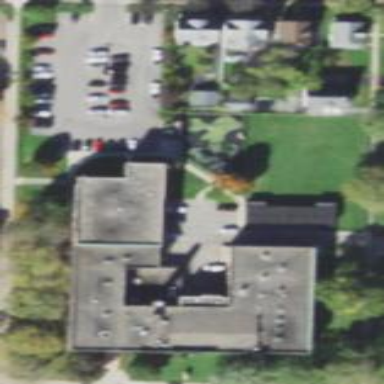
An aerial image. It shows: School.